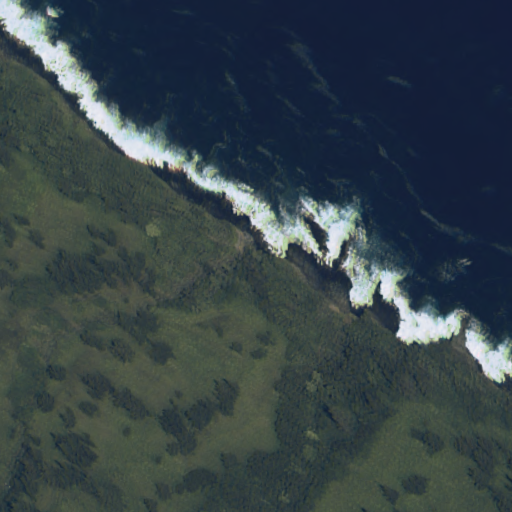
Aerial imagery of valley in Hawaii named Kawela Gulch containing only unknown